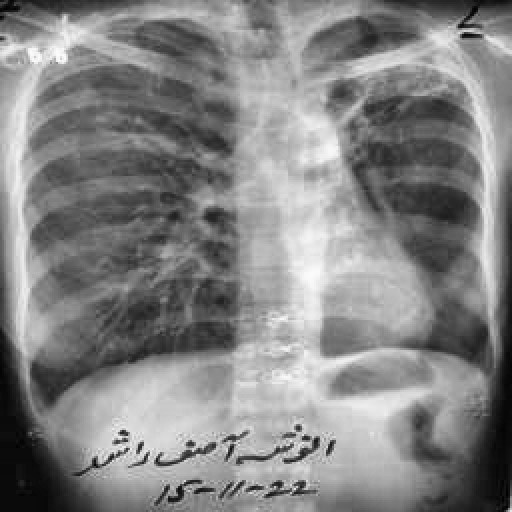
Finding: TUBERCULOSIS